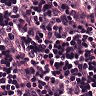
Metastatic tissue present: no